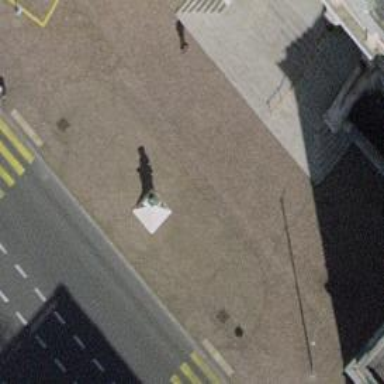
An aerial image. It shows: Statue is featured in the image.